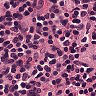
Metastatic tissue present: no